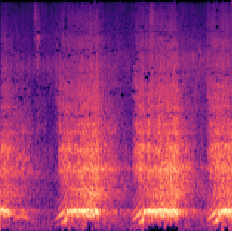
Sound class: Cow